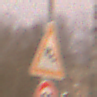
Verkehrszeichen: SeitenwindVonLinks
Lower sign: Geschwindigkeit20
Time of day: Night
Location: Outdoor (Urban)
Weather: Overcast
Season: Winter
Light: Artificial